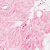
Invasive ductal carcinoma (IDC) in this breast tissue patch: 0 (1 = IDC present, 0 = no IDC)